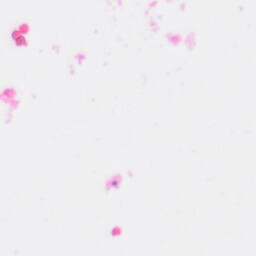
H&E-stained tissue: Colon